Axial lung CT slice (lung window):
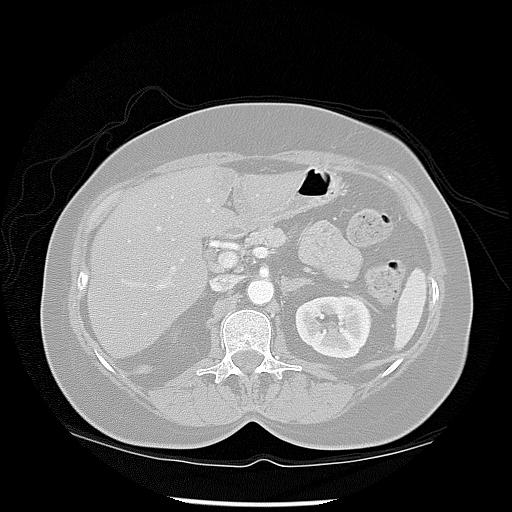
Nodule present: no